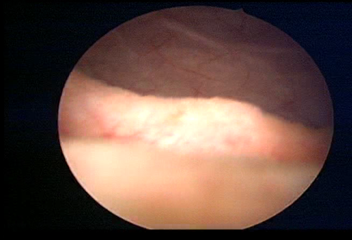
Modality: WLC
Class: Normal mucosa
Bladder cancer association: No